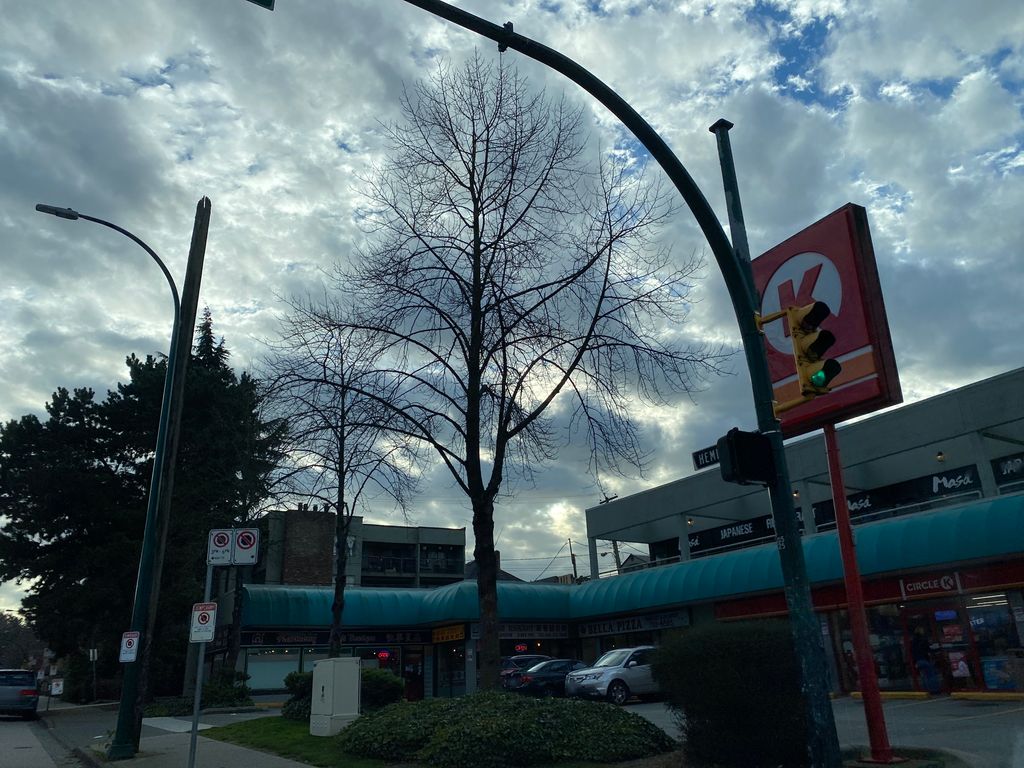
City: vancouver